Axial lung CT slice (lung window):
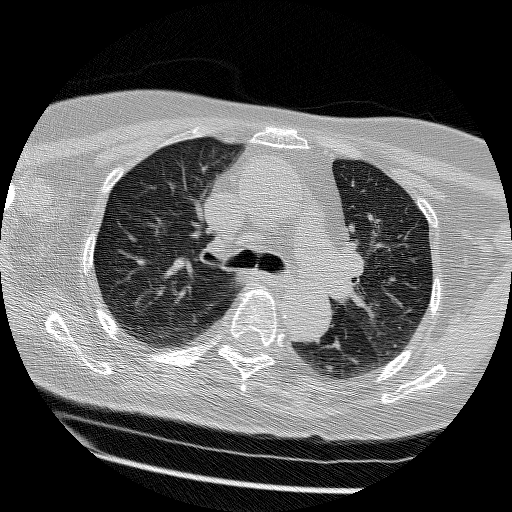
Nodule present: no